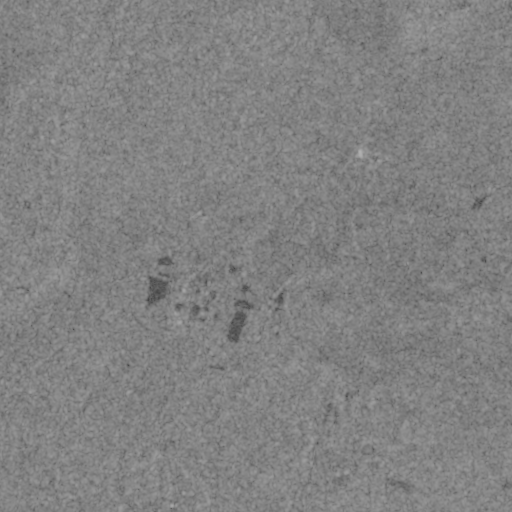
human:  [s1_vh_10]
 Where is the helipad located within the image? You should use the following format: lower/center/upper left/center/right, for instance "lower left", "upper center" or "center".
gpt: The helipad is located in the upper center of the image.
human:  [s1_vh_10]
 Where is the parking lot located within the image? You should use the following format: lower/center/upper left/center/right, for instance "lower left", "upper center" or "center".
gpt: The parking lot is located in the center of the image.
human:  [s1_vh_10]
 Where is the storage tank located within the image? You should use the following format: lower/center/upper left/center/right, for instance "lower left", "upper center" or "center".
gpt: The storage tank is located in the center of the image.
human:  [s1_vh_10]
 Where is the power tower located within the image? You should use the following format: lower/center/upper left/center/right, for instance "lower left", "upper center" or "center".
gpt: There is no power tower in the image.

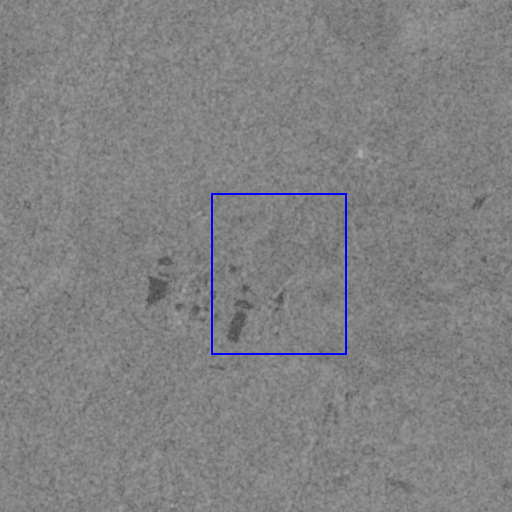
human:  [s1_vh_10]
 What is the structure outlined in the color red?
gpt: There is no red outline.
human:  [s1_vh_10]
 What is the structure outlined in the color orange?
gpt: There is no structure outlined in orange.